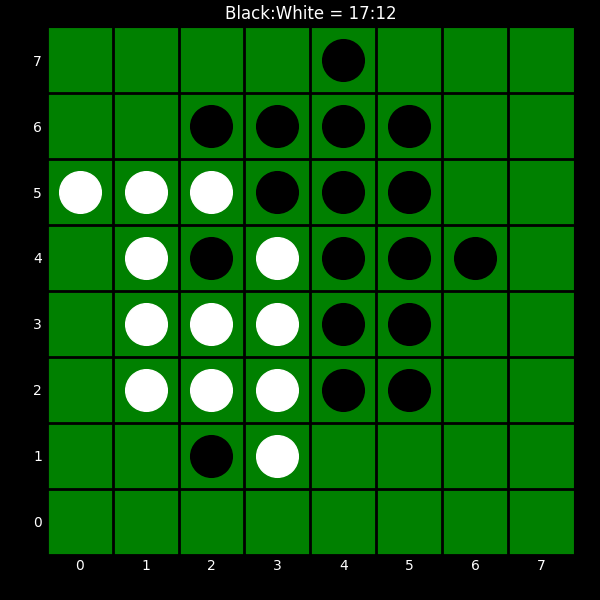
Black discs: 17
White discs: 12